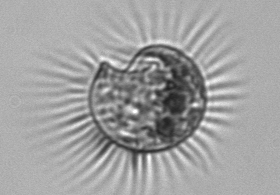
Label: Pelagostrobilidium